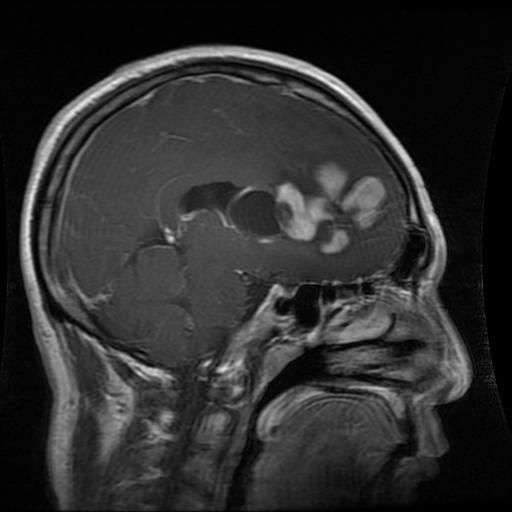
Label: glioma